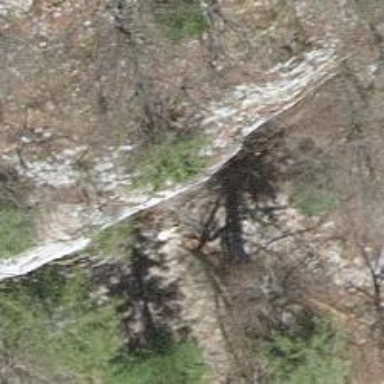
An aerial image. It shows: Cliff in nature.